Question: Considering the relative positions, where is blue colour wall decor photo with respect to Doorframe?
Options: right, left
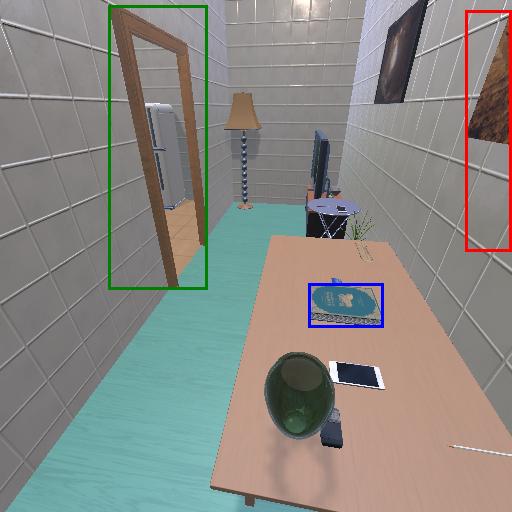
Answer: right